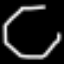
Label: octagon